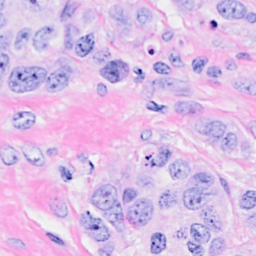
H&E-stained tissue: Breast